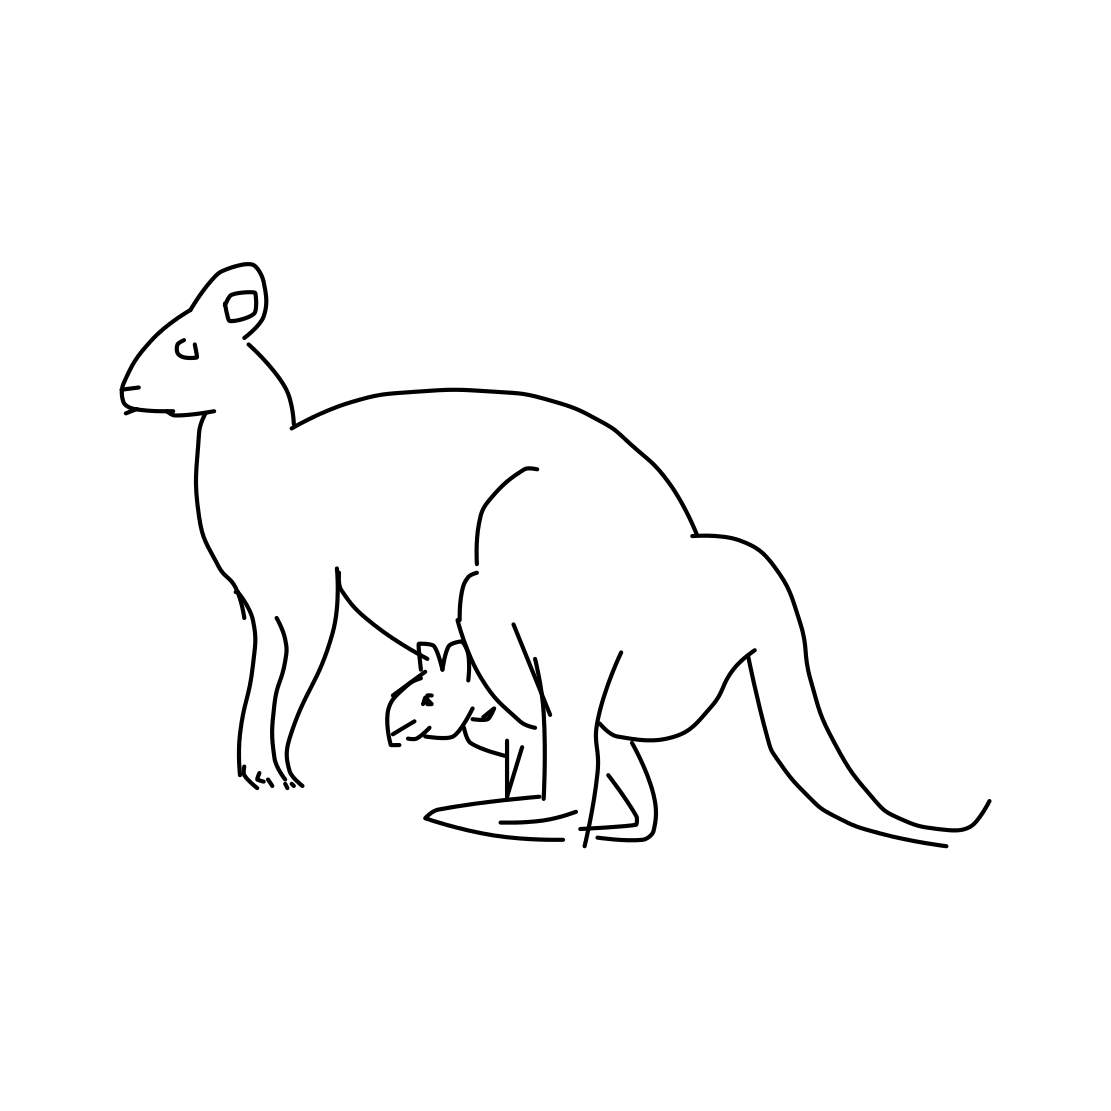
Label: kangaroo